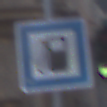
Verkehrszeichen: Tankstelle
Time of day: SunriseSunset
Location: Outdoor (Urban)
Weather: PartlyCloudy
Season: NotSpecified
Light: Natural